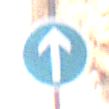
Verkehrszeichen: VorgeschriebeneFahrtrichtungGeradeaus
Umgebung: Outdoor, Urban
Tageszeit: Midday
Wetter: PartlyCloudy
Licht: Natural
Jahreszeit: NotSpecified
Kontrast: MediumContrast